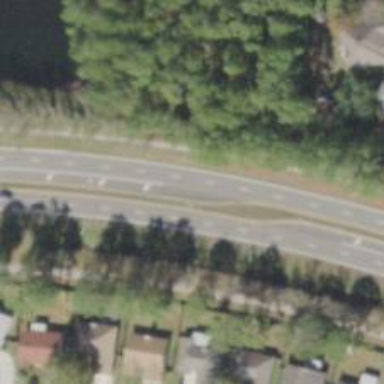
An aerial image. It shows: Secondary link road.